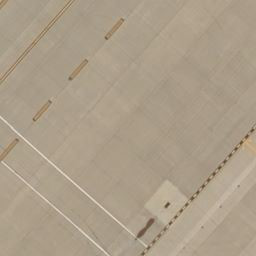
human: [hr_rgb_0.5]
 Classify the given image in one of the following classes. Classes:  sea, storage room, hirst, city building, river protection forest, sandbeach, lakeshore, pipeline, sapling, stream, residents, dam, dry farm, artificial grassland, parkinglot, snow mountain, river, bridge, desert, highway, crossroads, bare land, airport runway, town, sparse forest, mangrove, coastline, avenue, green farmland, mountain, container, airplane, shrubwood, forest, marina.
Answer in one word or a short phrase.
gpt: airport runway